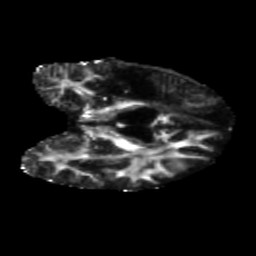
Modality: FA
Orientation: coronal
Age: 49
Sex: male
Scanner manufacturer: siemens
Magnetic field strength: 3 T
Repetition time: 5.47 s
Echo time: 0.0854 s